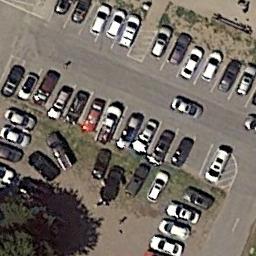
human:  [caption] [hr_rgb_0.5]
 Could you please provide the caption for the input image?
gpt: Six rows of cars were parked in the parking lot .

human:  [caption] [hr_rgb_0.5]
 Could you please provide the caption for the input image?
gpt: The parking lot is next to the grass and some trees .

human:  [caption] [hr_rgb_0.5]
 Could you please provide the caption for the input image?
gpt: The parking lot has some neatly arranged cars .

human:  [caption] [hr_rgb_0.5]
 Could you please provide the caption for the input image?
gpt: There are many cars in the parking lot .

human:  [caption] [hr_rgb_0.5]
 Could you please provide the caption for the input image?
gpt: There are some cars on the parking lot .